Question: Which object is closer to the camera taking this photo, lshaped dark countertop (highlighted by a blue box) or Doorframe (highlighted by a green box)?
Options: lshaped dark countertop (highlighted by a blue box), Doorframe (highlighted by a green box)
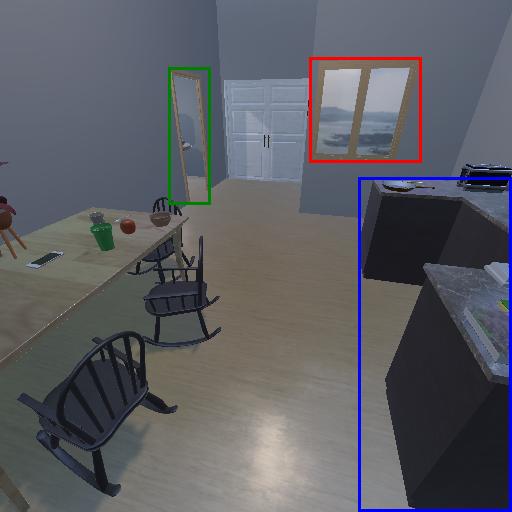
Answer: lshaped dark countertop (highlighted by a blue box)